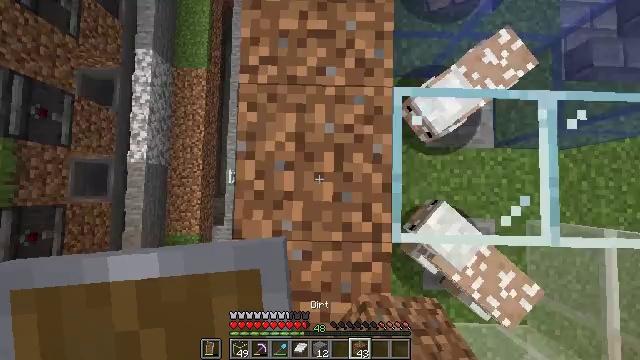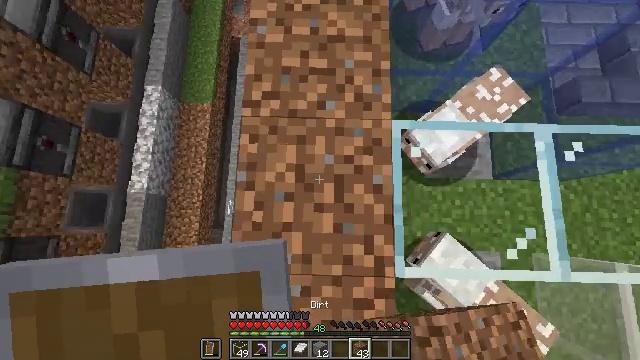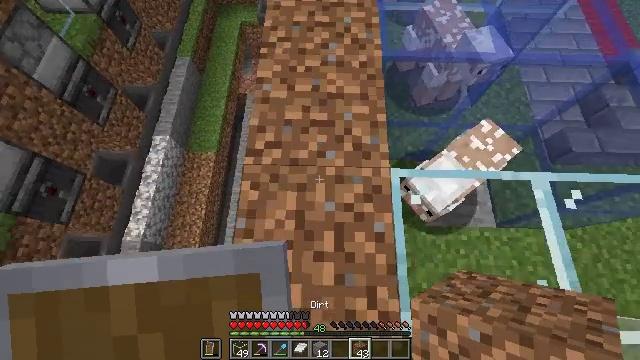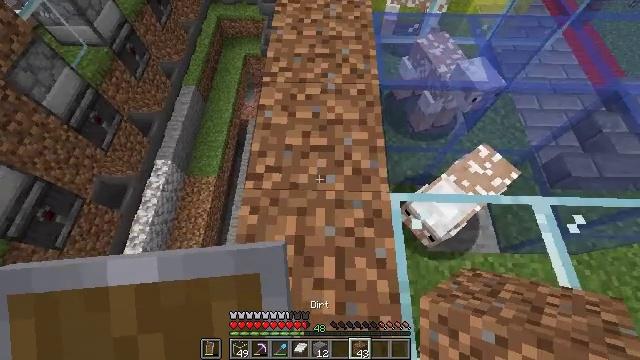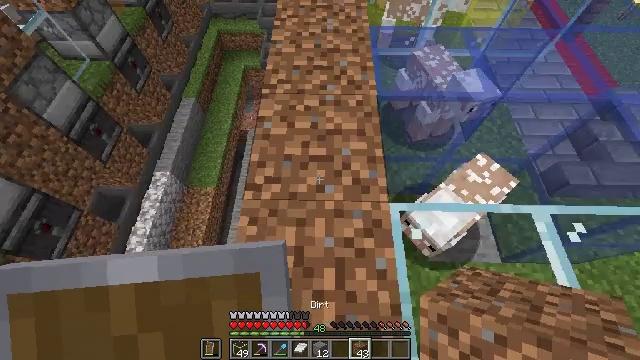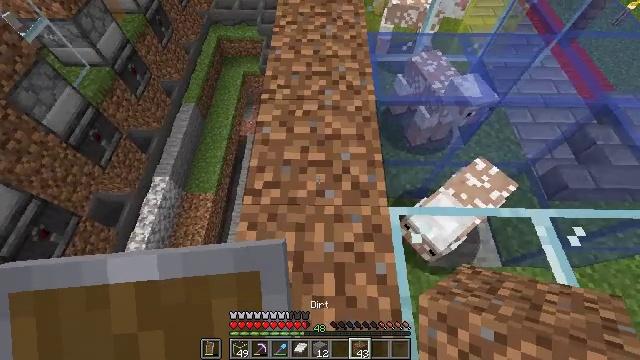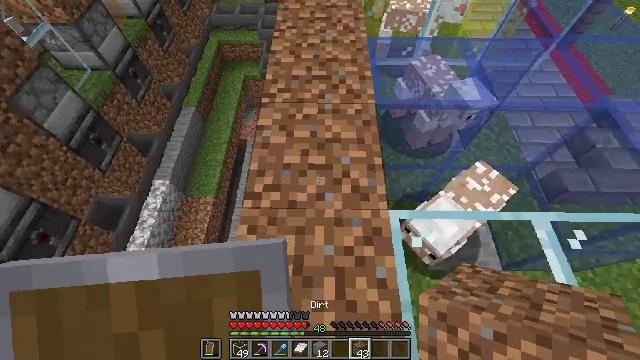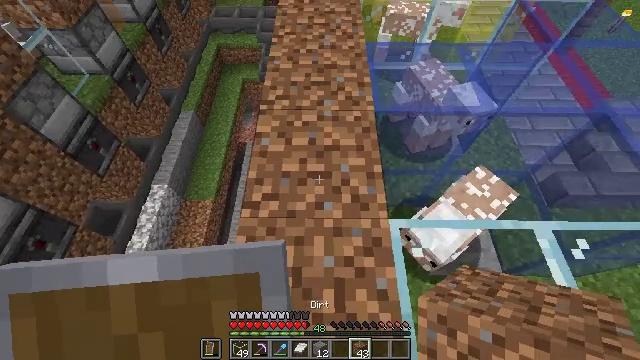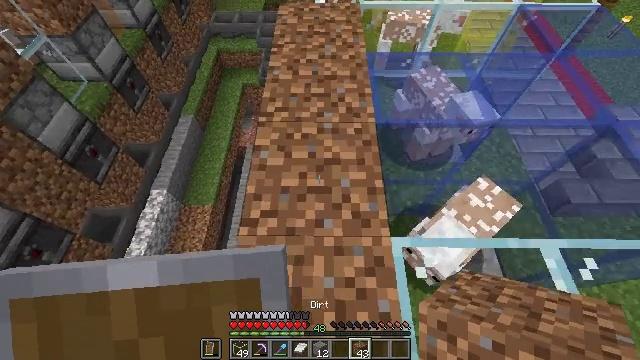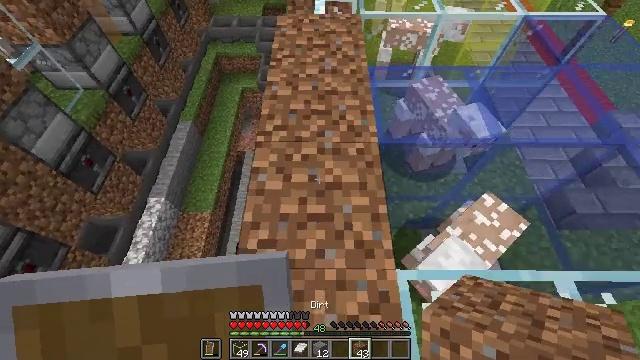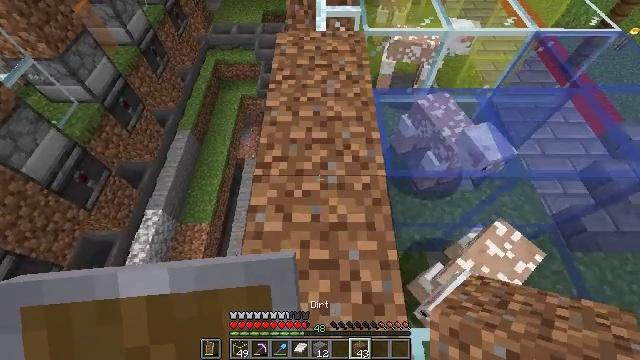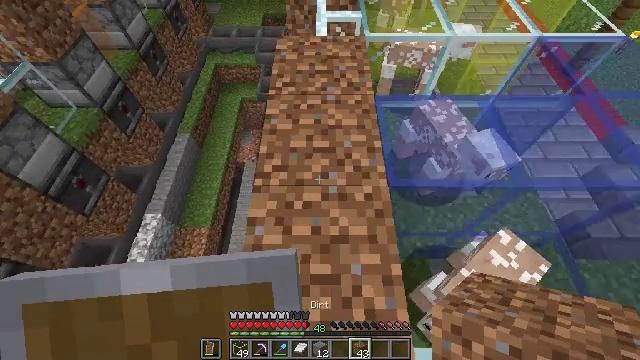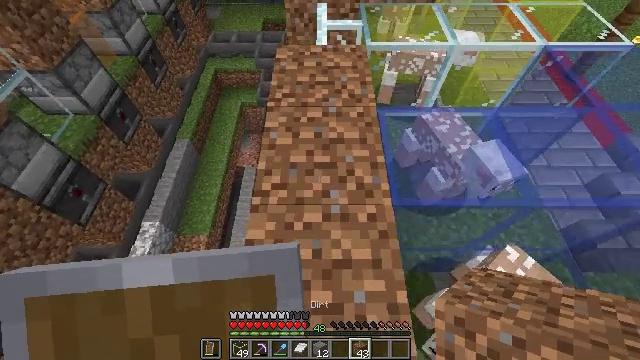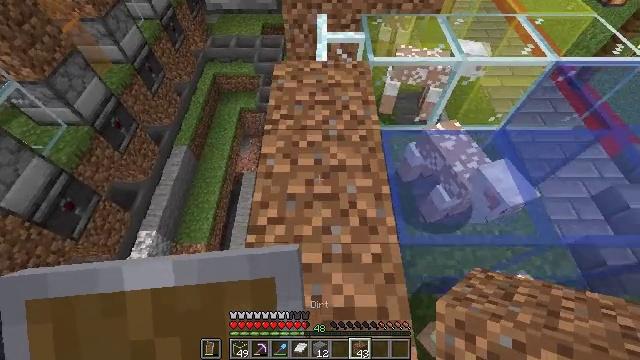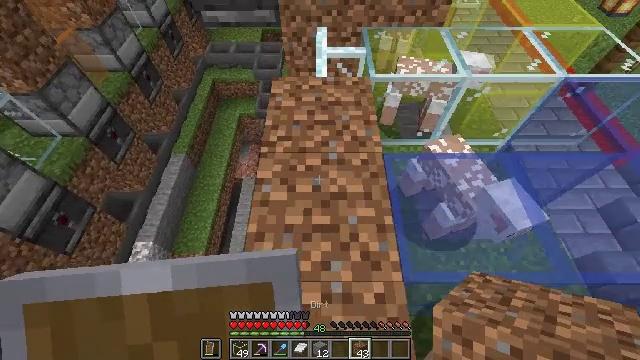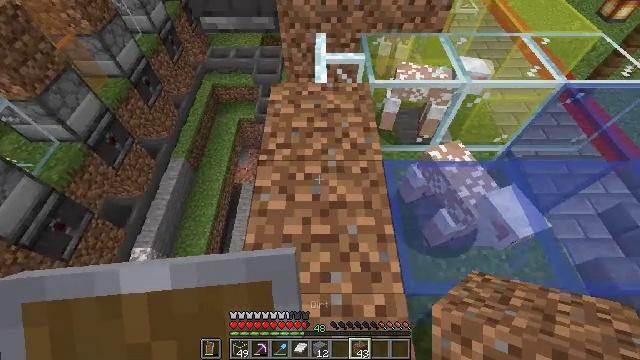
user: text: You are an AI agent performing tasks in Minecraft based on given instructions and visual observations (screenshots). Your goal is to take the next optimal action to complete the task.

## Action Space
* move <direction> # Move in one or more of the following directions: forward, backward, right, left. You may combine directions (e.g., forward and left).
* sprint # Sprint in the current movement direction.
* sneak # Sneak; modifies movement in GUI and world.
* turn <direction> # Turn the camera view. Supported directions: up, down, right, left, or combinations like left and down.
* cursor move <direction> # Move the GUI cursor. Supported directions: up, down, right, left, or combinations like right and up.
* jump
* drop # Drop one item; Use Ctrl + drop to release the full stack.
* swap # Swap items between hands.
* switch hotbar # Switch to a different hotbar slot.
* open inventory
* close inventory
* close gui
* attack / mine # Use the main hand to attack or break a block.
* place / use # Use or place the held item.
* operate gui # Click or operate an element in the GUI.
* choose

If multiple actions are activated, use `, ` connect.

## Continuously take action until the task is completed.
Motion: motion action
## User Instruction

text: Break the glass pane to collect it.
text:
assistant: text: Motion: turn up
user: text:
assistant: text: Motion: turn up
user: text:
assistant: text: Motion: turn up
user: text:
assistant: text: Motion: turn up
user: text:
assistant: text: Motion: turn up
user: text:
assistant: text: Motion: no_op
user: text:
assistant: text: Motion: move forward
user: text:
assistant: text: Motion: move forward
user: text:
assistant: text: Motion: move forward
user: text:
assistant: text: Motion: move forward
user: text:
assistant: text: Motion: move forward
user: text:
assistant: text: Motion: move forward
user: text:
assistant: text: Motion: move forward
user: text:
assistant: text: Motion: no_op
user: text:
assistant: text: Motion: no_op
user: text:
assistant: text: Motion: no_op
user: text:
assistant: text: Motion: turn up
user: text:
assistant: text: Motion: turn up
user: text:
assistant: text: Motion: turn up
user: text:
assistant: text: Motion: turn up
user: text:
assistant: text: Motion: turn up
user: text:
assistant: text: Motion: turn up
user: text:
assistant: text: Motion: turn up
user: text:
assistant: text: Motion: move forward, turn up
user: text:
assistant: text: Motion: move forward
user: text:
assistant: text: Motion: move forward
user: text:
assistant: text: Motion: move forward
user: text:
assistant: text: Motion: move forward
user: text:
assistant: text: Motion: move forward, turn down
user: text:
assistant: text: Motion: move forward, turn right and down